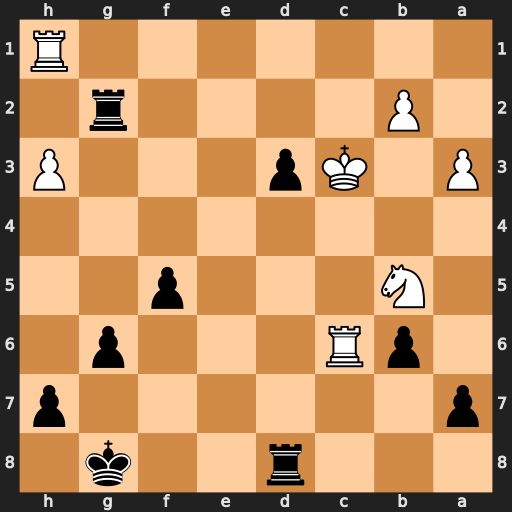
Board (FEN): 3r2k1/p6p/1pR3p1/1N3p2/8/P1Kp3P/1P4r1/7R
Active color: b
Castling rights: -
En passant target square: -
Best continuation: Rc2+ Kb3 Rxc6